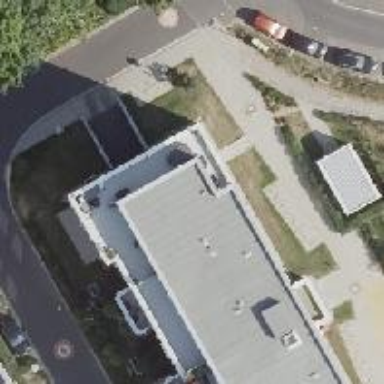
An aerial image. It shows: Parking entrance.